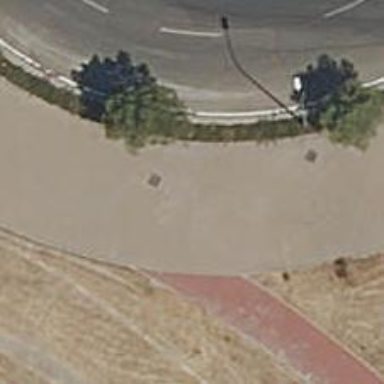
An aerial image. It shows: Footway made of paving stones.